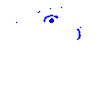
Particle: pion